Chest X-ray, PA view. Patient: 64 years old, sex M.
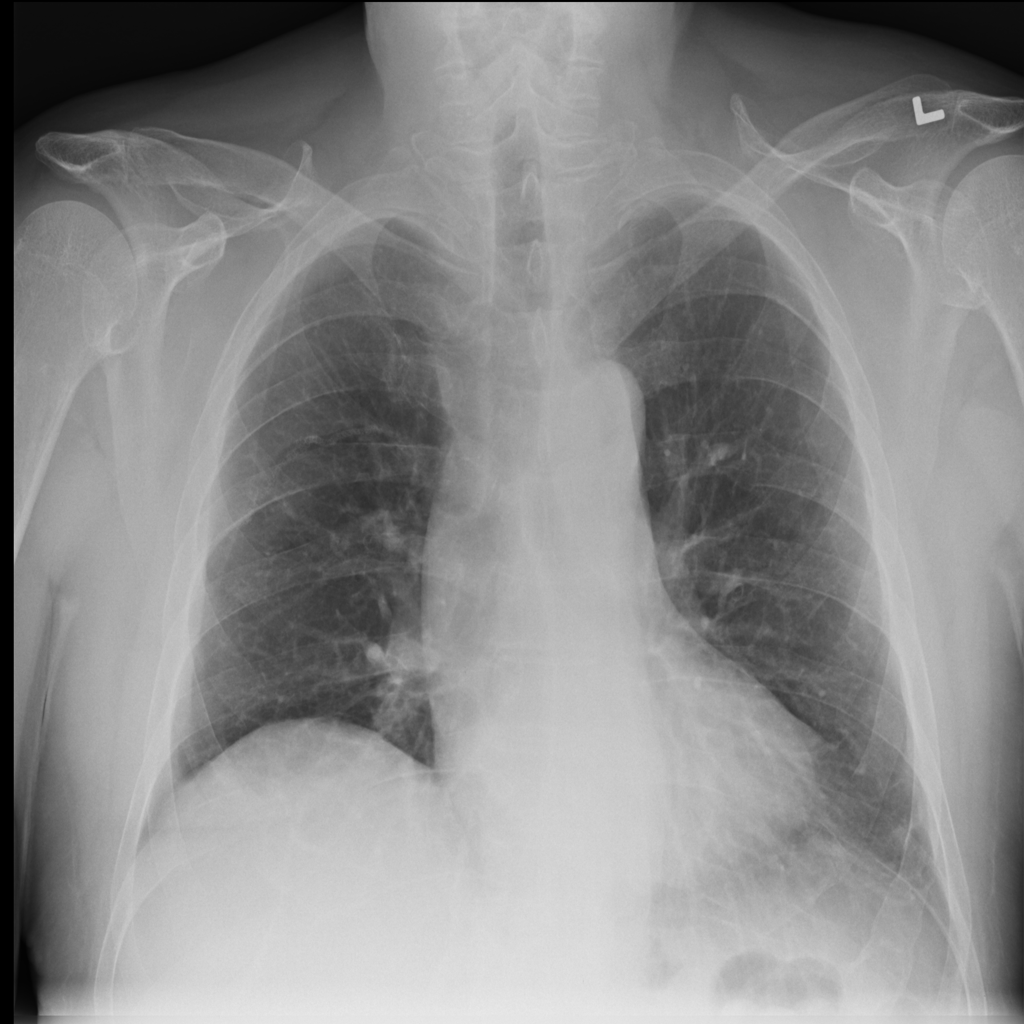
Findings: Infiltration